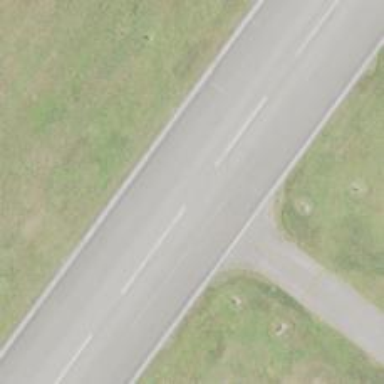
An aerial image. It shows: Runway surface made of asphalt at airport.